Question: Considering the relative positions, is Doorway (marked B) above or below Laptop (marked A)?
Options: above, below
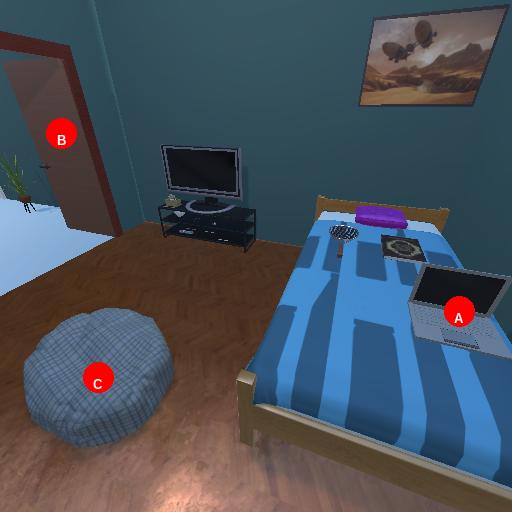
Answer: above